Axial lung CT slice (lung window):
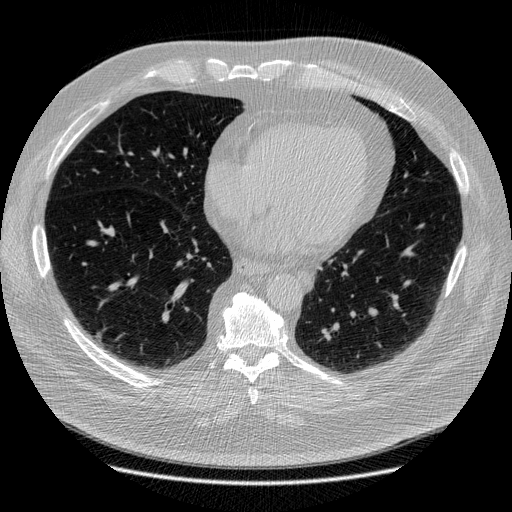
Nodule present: no